Question: I just started with pyGame and I would like to create a frame that crops whatever I display on screen.
i.e. independently of what my world contains, this frame should cover everything but what it contains.
Think about it as the frame used to crop images on the iphone (see picture below). Eventually I want to make the frame interactive, so that I can move it around or change its size, but for the time being a static frame would do.
And I have no idea where to start from.. any help is appreciated!
[
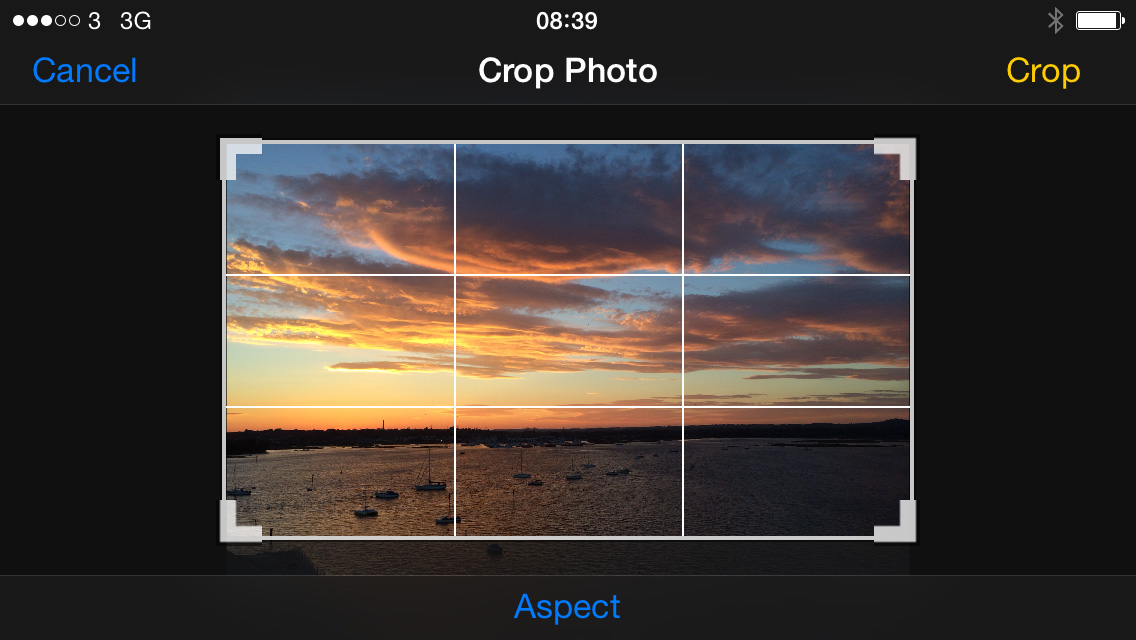
Answer: There are multiple ways to do this; one way is to draw a black 'Surface' on the entire screen, but have a "hole" in that black 'Surface'.
An easy way to create that "hole" is to simply draw a rectangle with the right 'colorkey'. What is the <URL>?
> When blitting this Surface onto a destination, any pixels that have the same color as the colorkey will be transparent
Sounds useful, so let's give it a try:
'''
import random
import pygame as pg
IMAGE = pg.Surface((50, 50), pg.SRCALPHA)
pg.draw.polygon(IMAGE, (240, 120, 0), [(0, 50), (25, 0), (50, 50)])
class Actor(pg.sprite.Sprite):
def __init__(self, grp, bounds, pos):
self._layer = 0
pg.sprite.Sprite.__init__(self, grp)
self.image = IMAGE
self.rect = self.image.get_rect(center=pos)
self.vec = pg.math.Vector2()
# just a random directon for movement
self.vec.from_polar((10, random.randrange(0, 360)))
self.bounds = bounds
def update(self):
self.rect.move_ip(*self.vec)
# try staying on screen
if not self.bounds.contains(self.rect):
self.vec.from_polar((10, random.randrange(0, 360)))
class Cursor(pg.sprite.Sprite):
def __init__(self, grp, bounds):
self._layer = 1000
pg.sprite.Sprite.__init__(self, grp)
self.image = pg.Surface((bounds.width, bounds.height))
self.image.set_colorkey(pg.Color('yellow'))
# we start with the entire screen black
# if the screen should be fully visible at the start, we could use yellow instead
self.image.fill(pg.Color('black'))
self.rect = self.image.get_rect()
# here we store the position of the mouse when we start drawing the hole
self.start = None
# here we store the entire rect of the hole so we can later move it around
self.inner_rect = None
def mousedown(self):
self.start = pg.mouse.get_pos()
def mouseup(self):
self.start = None
def move(self, rel):
self.inner_rect.move_ip(rel)
self.recreate()
def update(self):
if not self.start:
return
pos = pg.mouse.get_pos()
p = pos[0] - self.start[0], pos[1] - self.start[1]
self.inner_rect = pg.Rect(self.start, p)
self.recreate()
def recreate(self):
# here we update our hole
self.image.fill(pg.Color('black'))
pg.draw.rect(self.image, pg.Color('yellow'), self.inner_rect)
pg.draw.rect(self.image, pg.Color('white'), self.inner_rect, 2)
def main():
screen = pg.display.set_mode((640, 480))
clock = pg.time.Clock()
all_sprites = pg.sprite.LayeredUpdates()
cursor = Cursor(all_sprites, screen.get_rect())
for _ in range(20):
Actor(all_sprites, screen.get_rect(), (random.randrange(600), random.randrange(440)))
done = False
while not done:
for event in pg.event.get():
if event.type == pg.QUIT:
done = True
if event.type == pg.MOUSEBUTTONDOWN:
if event.button == 1:
cursor.mousedown()
if event.type == pg.MOUSEBUTTONUP:
if event.button == 1:
cursor.mouseup()
if event.type == pg.MOUSEMOTION:
if pg.mouse.get_pressed()[2]:
cursor.move(event.rel)
all_sprites.update()
screen.fill(pg.Color('darkblue'))
all_sprites.draw(screen)
pg.display.flip()
clock.tick(60)
if __name__ == '__main__':
pg.init()
main()
pg.quit()
'''
<URL>
Use the left mouse button to start drawing your frame, and use the right mouse button to move it.
As you can see, we have a black 'Surface' with yellow as colorkey. When we want to make a part of the screen visible, we draw a yellow rectangle, which in turn will be transparent, making the scene underneath it visible.